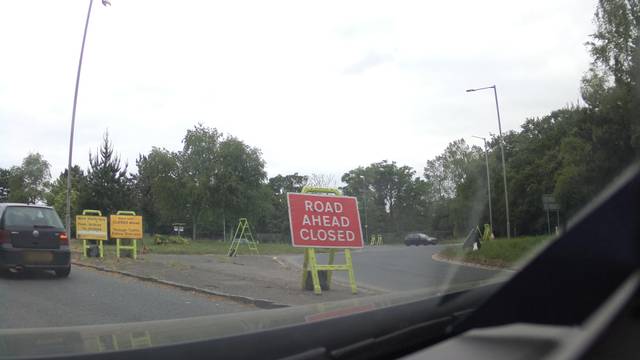
Region: United Kingdom
Coordinates: 51.535, -0.5287